Field crop: maize
Growth stage: 2
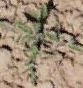
Species: atriplex